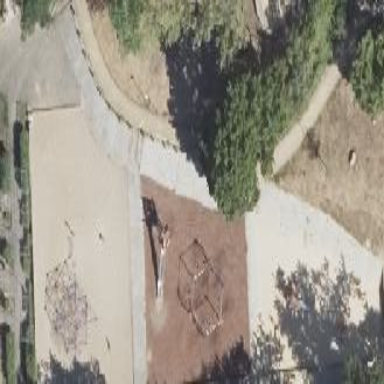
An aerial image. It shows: Playground area for leisure land.